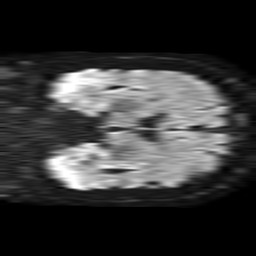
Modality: TRACE
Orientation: coronal
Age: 53
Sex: male
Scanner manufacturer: philips
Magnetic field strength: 1.5 T
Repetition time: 4.6 s
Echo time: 0.08631 s